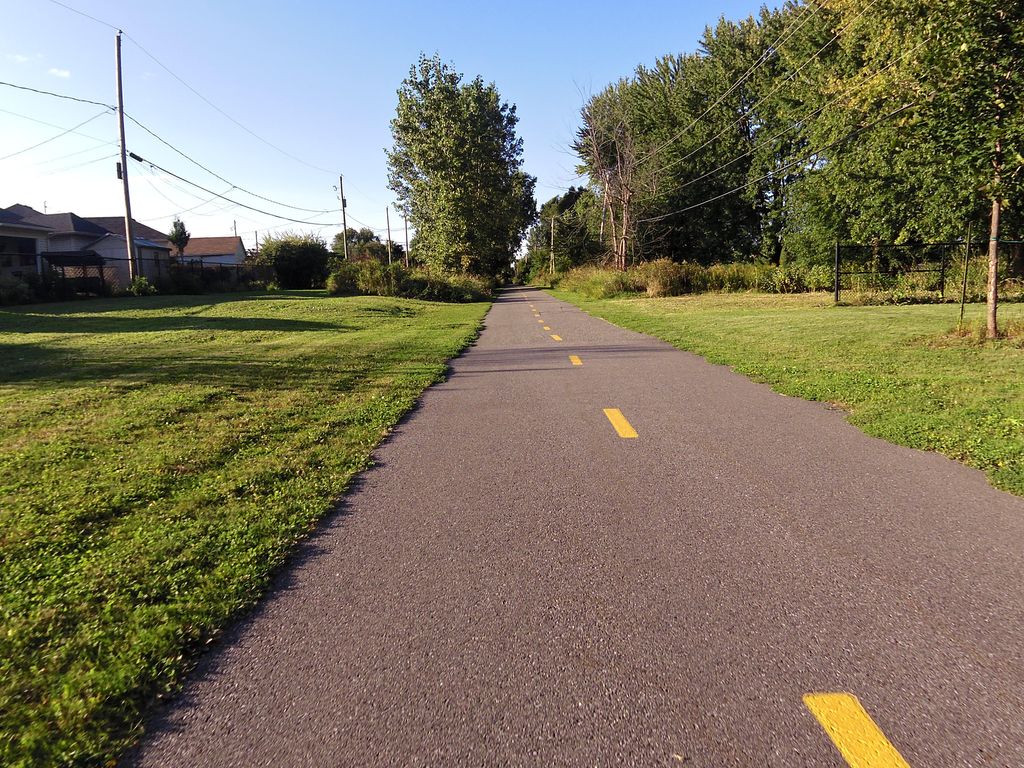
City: ottawa-gatineau